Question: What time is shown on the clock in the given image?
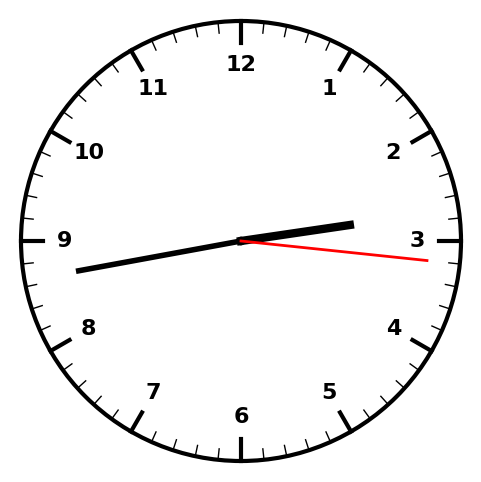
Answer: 02:43:16